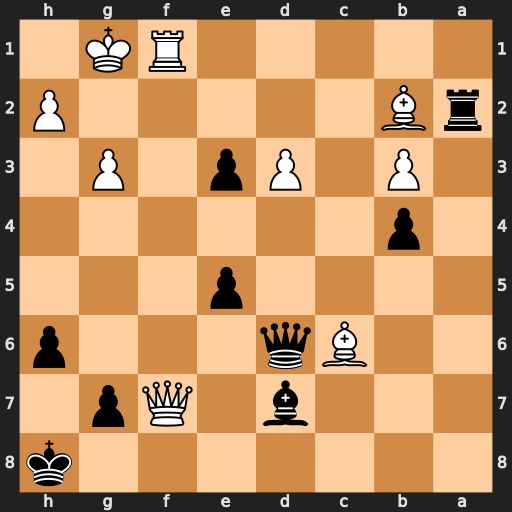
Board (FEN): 7k/3b1Qp1/2Bq3p/4p3/1p6/1P1Pp1P1/rB5P/5RK1
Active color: b
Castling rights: -
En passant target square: -
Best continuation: Bxc6 Qf8+ Qxf8 Rxf8+ Kh7 Bxe5 Rd2